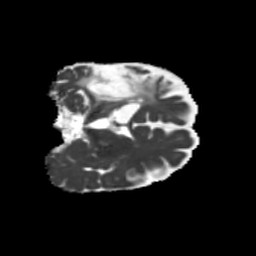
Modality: MD
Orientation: coronal
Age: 56
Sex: female
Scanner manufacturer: siemens
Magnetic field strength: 3 T
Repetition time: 5.25 s
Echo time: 0.08 s